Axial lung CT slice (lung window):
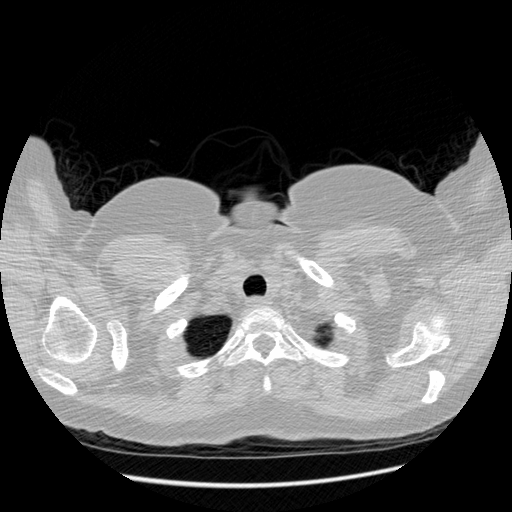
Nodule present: no